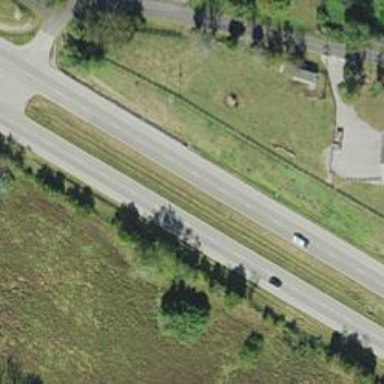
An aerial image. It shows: Trunk highway.